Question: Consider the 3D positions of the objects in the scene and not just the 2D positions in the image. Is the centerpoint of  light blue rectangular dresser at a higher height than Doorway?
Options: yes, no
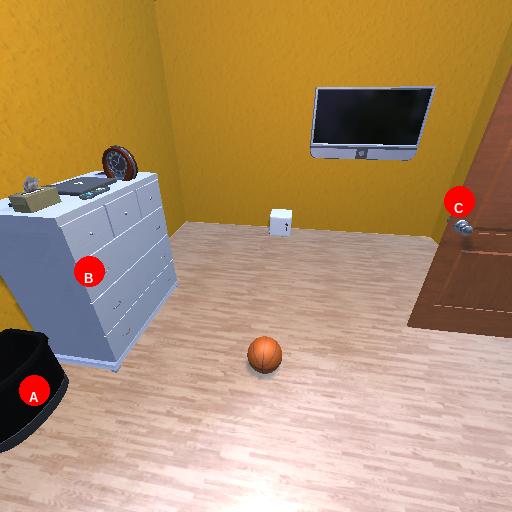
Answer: yes